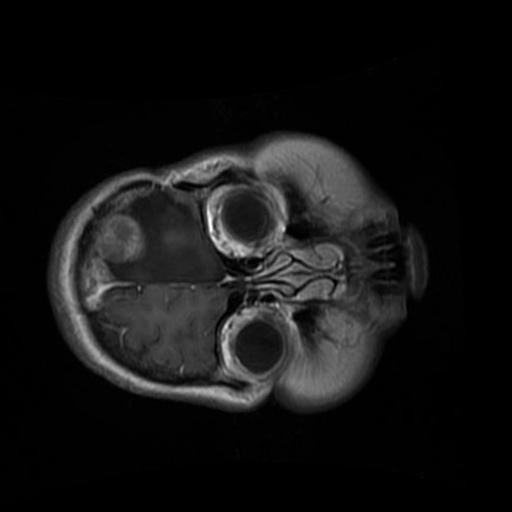
Label: brain_glioma